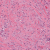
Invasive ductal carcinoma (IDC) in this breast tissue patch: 0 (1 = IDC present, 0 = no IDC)